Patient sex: F
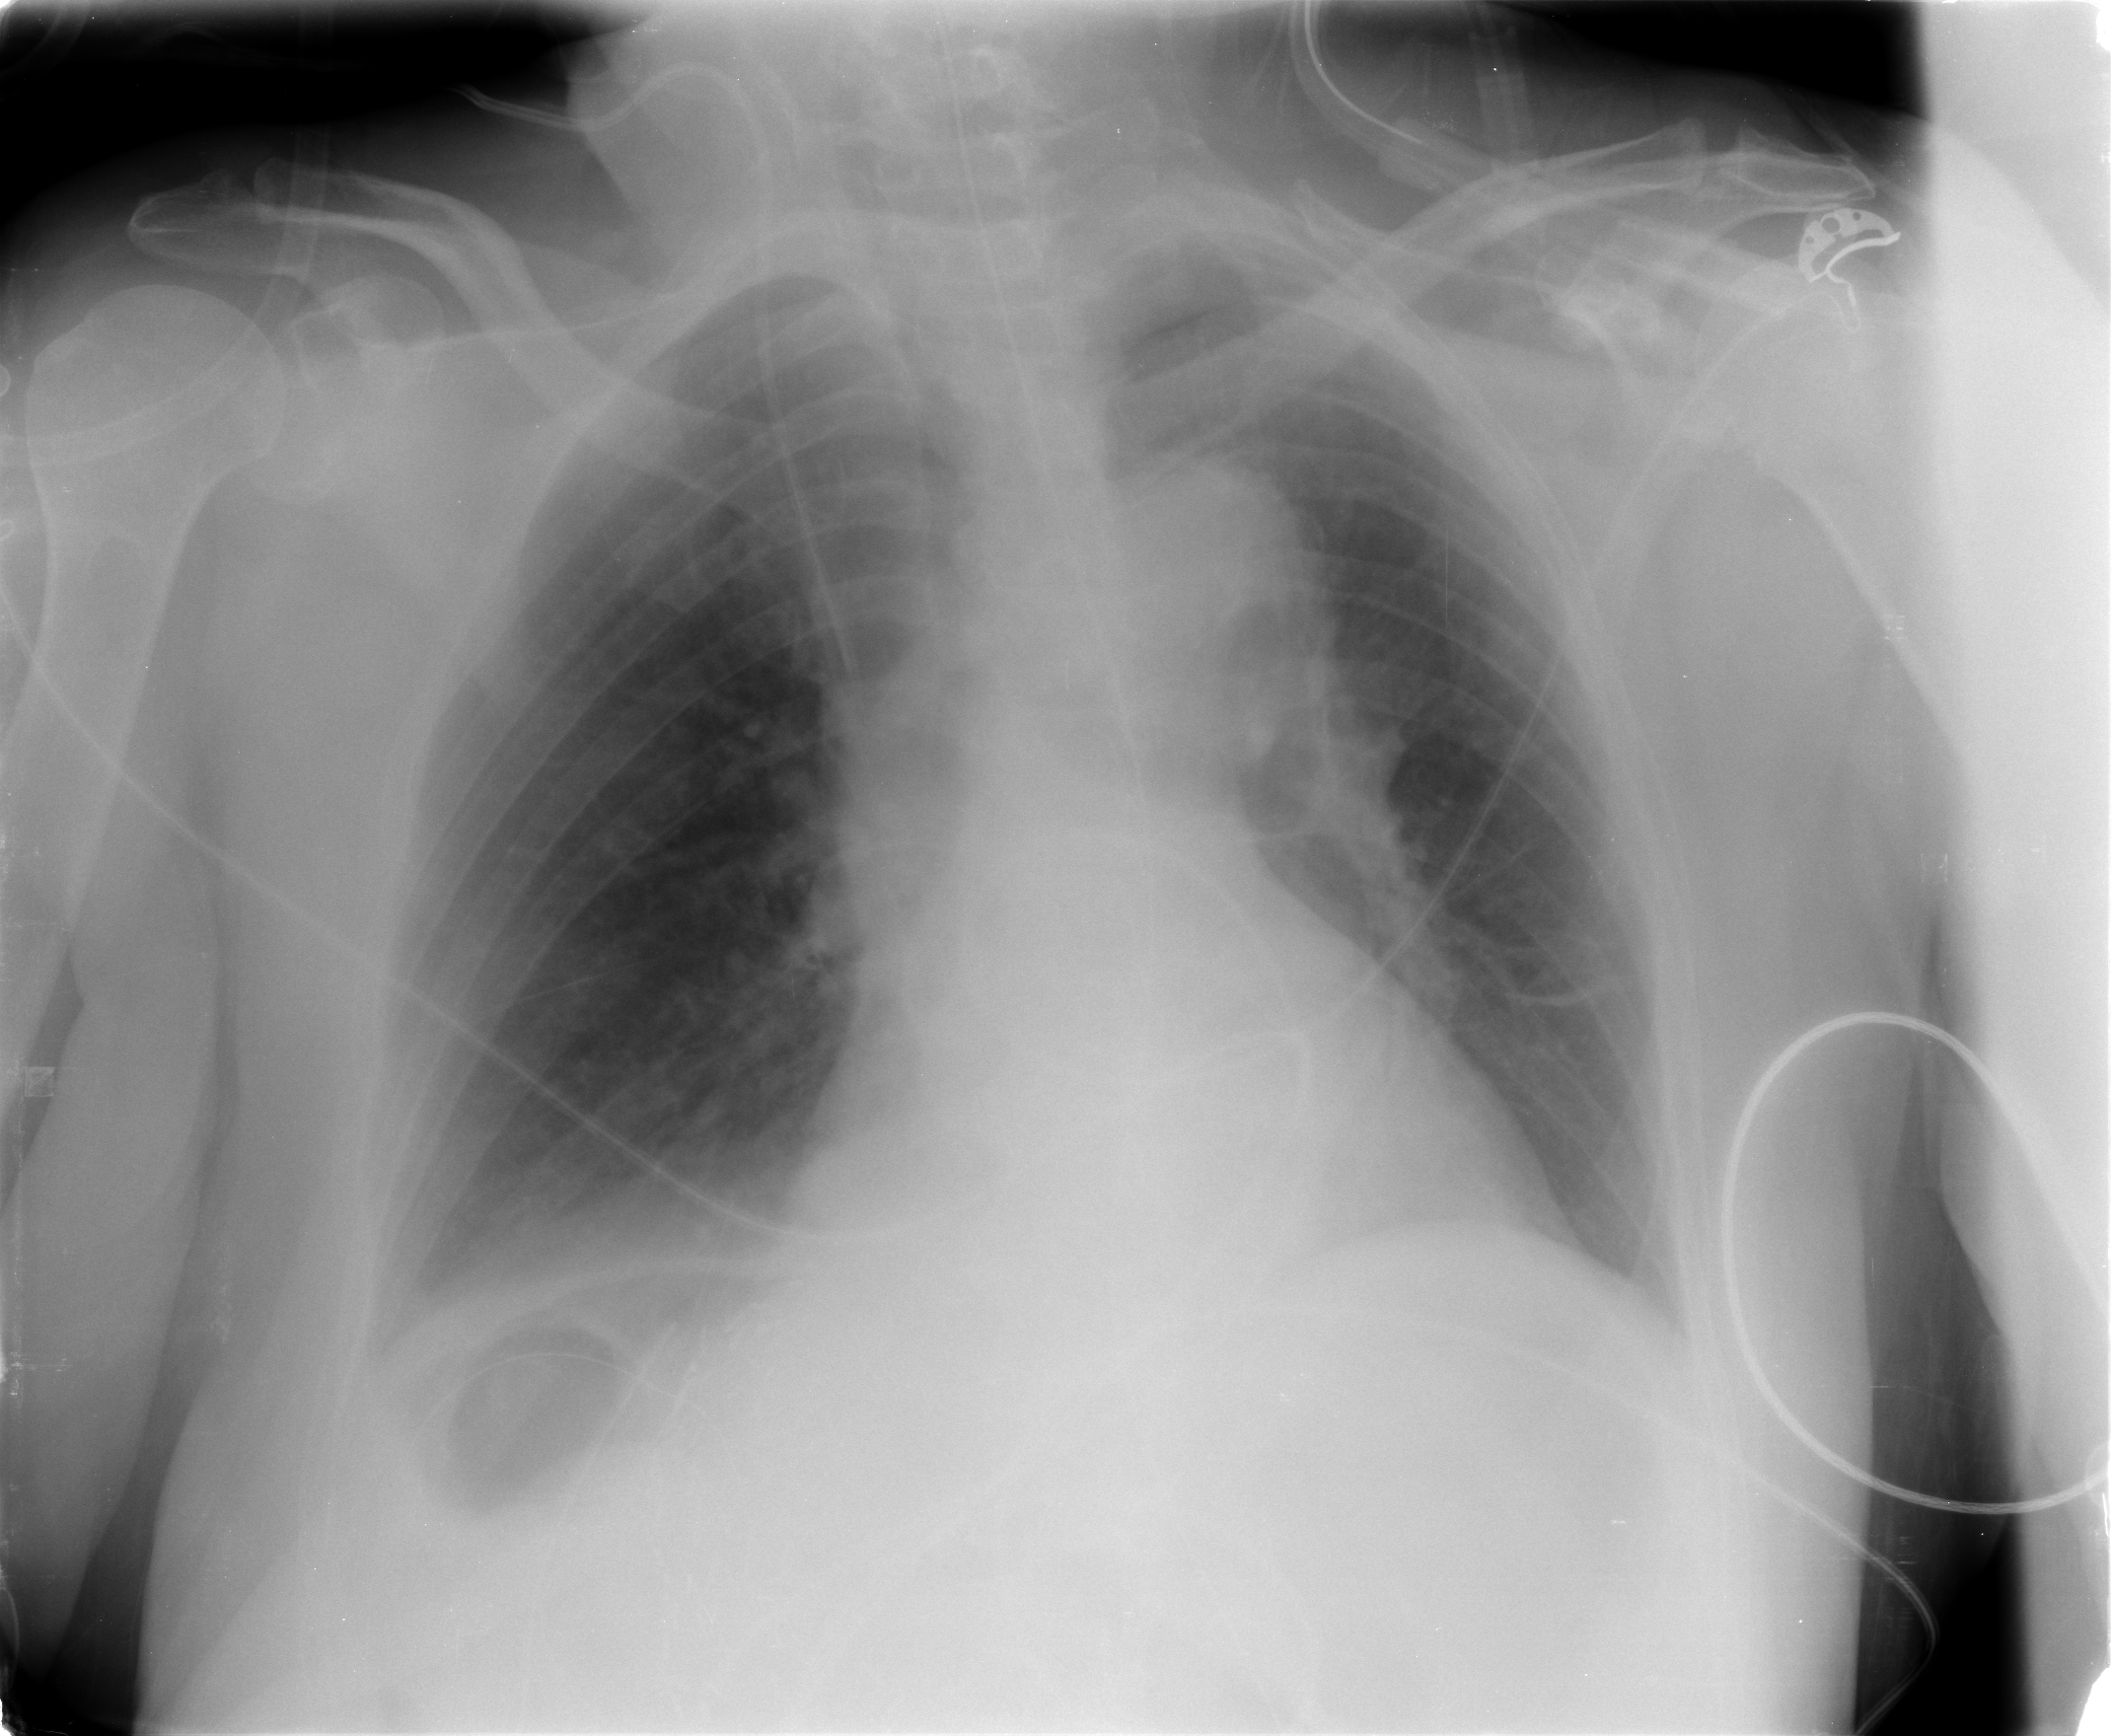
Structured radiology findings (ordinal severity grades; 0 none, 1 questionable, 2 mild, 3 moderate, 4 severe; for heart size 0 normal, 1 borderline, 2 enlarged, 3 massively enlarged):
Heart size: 1
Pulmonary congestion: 2
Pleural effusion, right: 2
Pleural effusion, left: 0
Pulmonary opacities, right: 0
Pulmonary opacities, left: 0
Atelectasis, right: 2
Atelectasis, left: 1